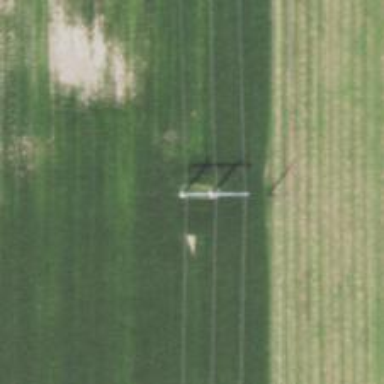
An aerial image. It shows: H-frame designed tower for power lines.